Field crop: maize
Growth stage: 1
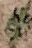
Species: atriplex